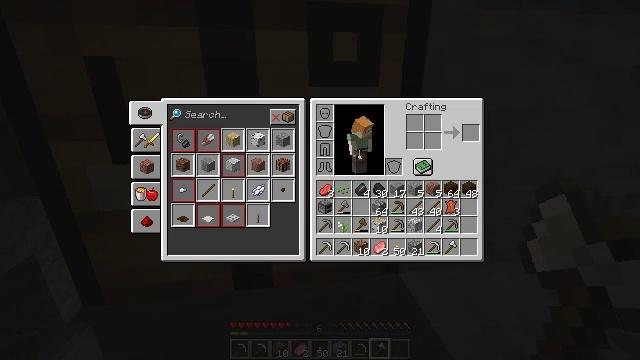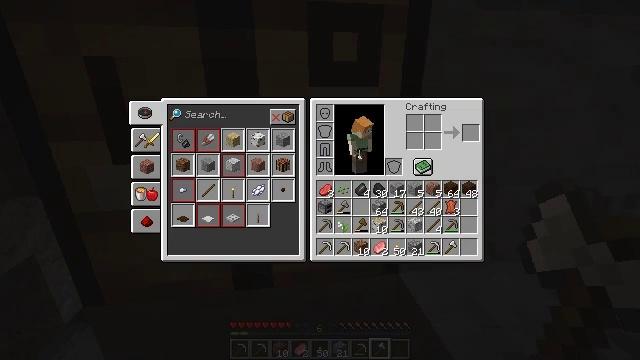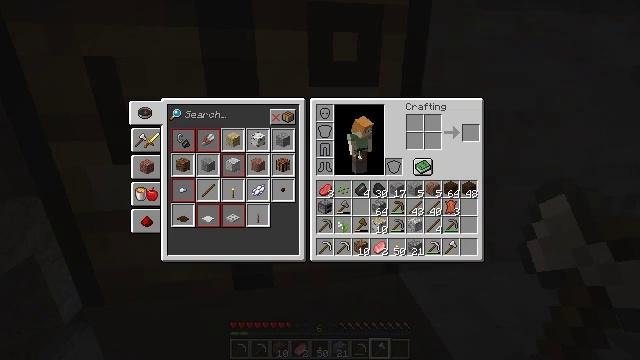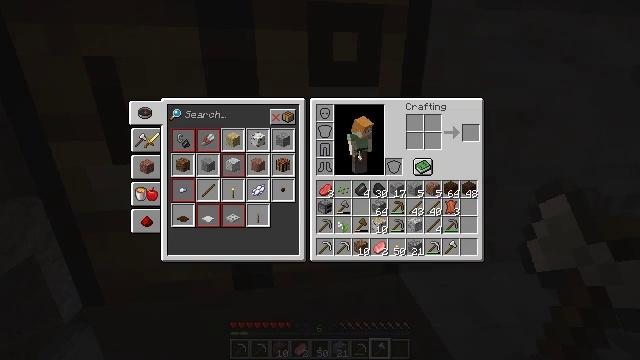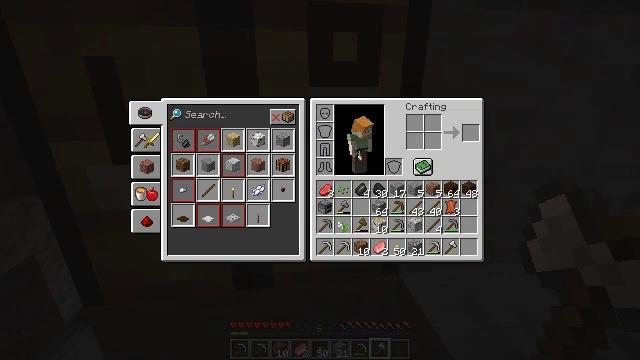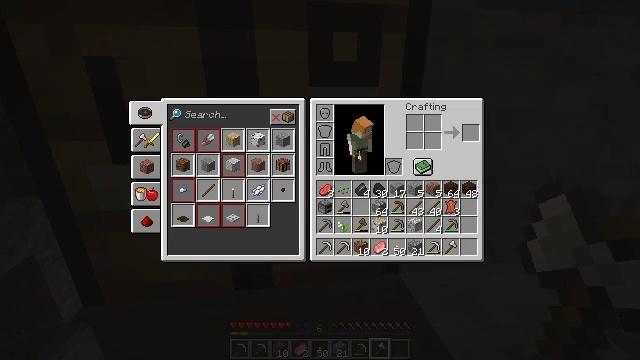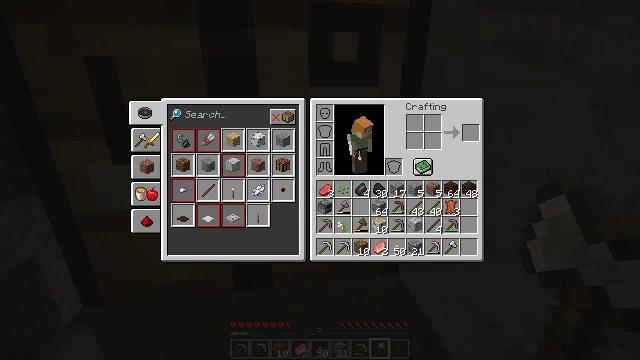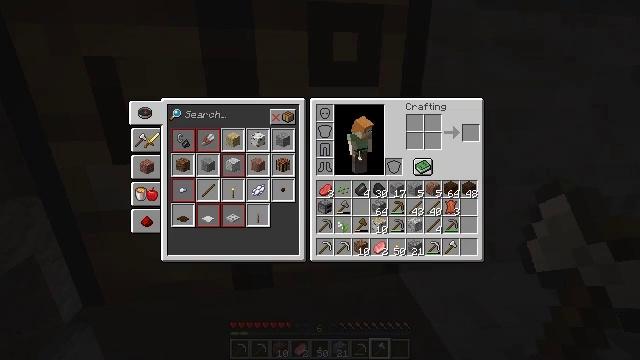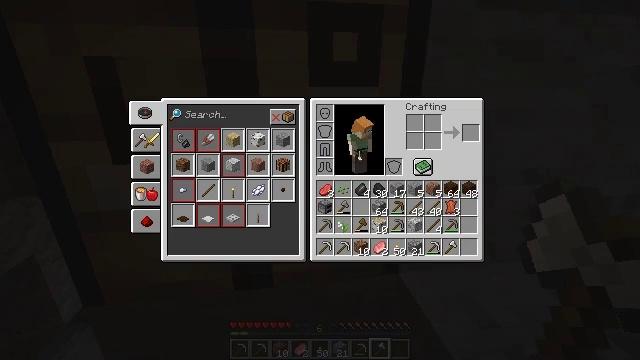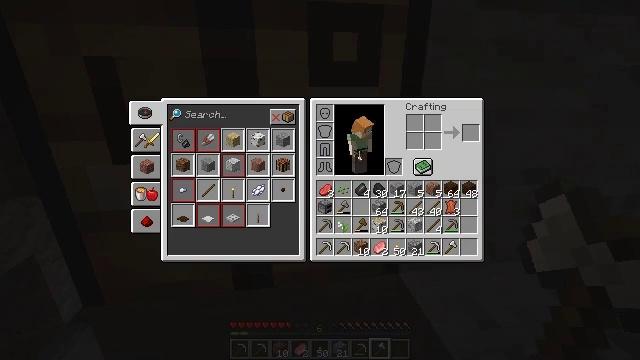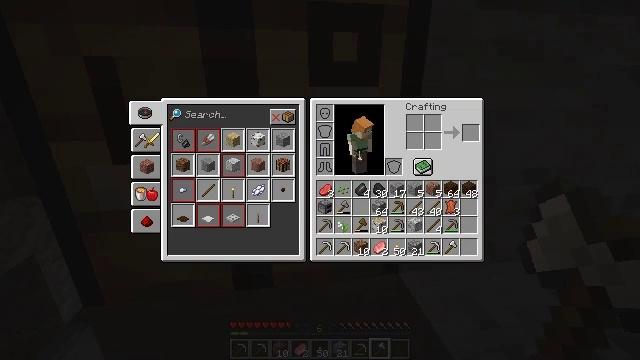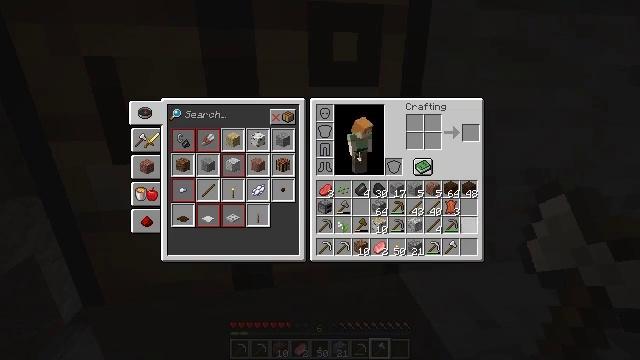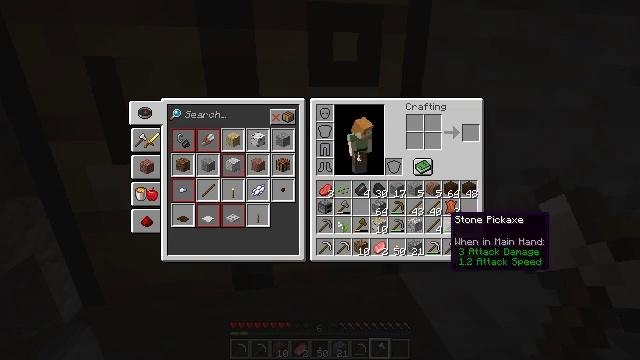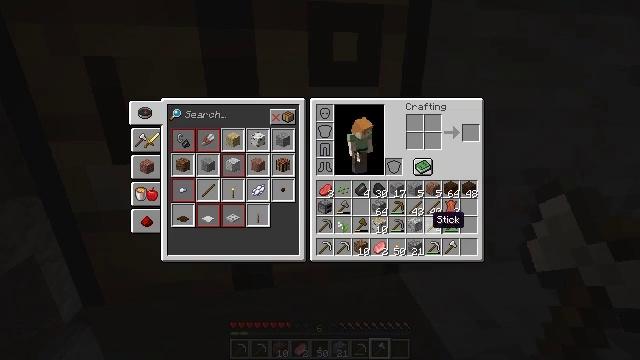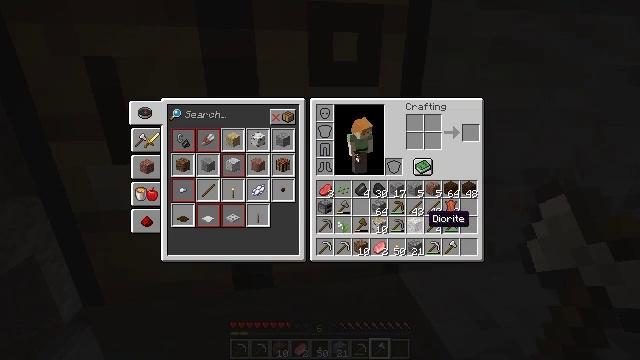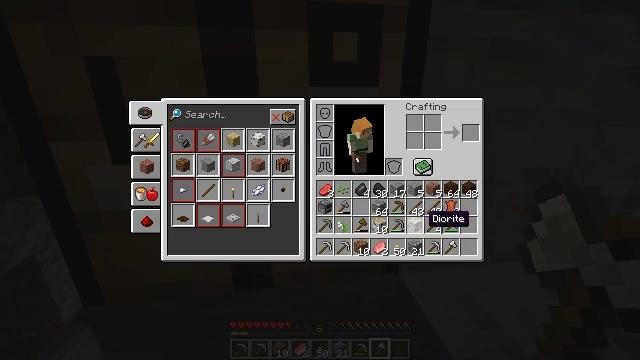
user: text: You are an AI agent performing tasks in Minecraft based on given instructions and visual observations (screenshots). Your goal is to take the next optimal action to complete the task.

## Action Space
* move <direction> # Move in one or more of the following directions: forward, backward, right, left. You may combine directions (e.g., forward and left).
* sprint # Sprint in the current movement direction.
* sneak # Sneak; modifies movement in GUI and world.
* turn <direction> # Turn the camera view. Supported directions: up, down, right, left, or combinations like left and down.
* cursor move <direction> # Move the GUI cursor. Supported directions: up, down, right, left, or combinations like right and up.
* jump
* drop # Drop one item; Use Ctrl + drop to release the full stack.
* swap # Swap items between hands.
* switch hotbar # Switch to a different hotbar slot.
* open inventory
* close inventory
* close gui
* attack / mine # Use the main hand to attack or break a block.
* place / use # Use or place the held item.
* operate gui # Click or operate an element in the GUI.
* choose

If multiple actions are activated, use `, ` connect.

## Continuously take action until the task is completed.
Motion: motion action
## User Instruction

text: Put back the crafting table.
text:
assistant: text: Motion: no_op
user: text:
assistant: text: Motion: no_op
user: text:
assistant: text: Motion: no_op
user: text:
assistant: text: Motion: no_op
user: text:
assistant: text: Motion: no_op
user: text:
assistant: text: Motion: no_op
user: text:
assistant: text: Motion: no_op
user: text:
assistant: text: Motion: no_op
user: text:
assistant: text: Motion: no_op
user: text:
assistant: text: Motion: cursor move left and down
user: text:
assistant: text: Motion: cursor move left and down
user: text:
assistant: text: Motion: cursor move left
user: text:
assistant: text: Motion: cursor move left
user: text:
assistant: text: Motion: no_op
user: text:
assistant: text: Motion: no_op
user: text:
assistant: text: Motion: no_op
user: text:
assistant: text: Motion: no_op
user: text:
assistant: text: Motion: no_op
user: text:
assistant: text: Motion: no_op
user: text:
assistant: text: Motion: no_op
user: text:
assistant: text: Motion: no_op
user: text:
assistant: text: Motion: cursor move left
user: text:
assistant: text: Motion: cursor move left and up
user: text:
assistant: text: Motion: cursor move left
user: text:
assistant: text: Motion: no_op
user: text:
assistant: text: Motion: no_op
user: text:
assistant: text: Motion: no_op
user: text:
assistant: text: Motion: no_op
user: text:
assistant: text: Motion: no_op
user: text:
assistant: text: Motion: no_op